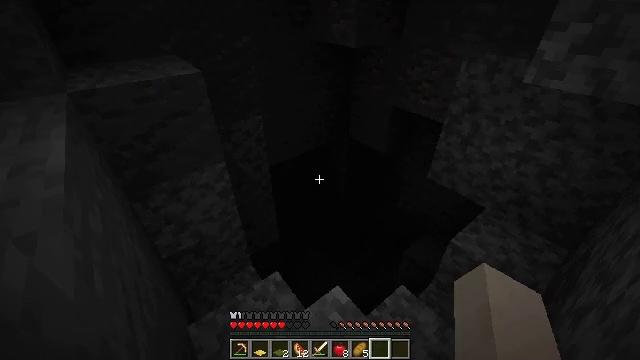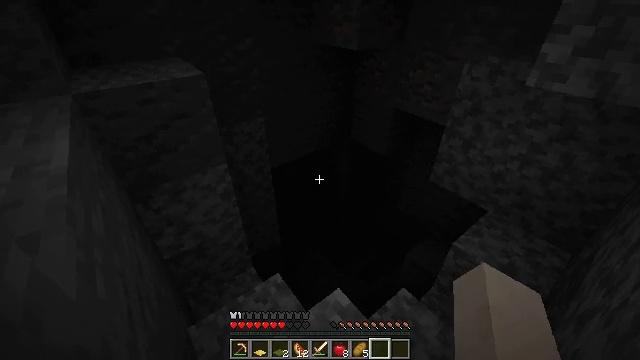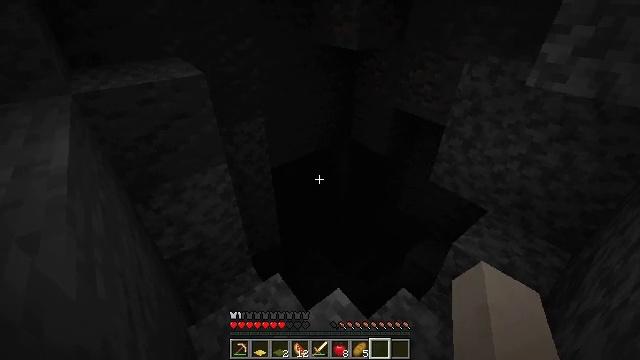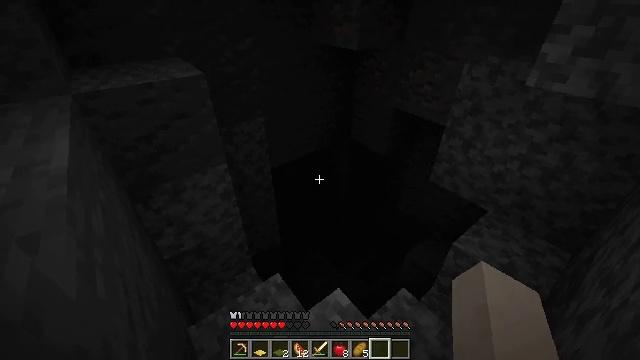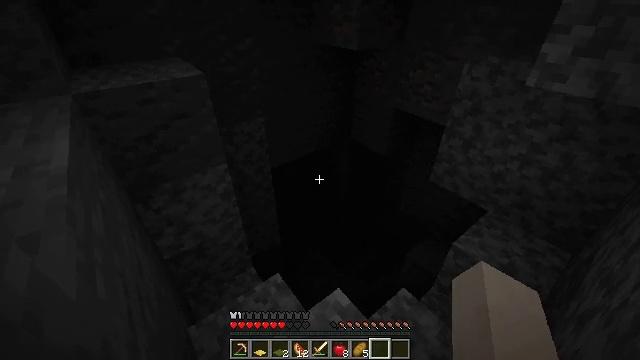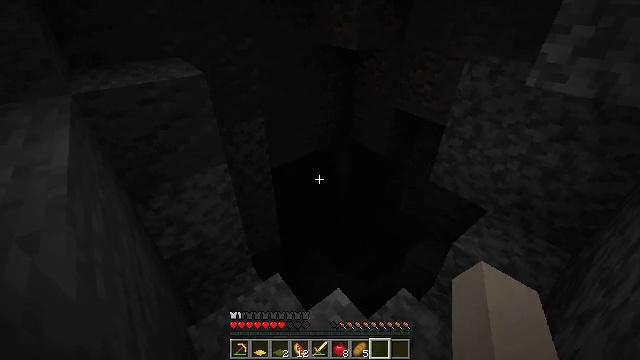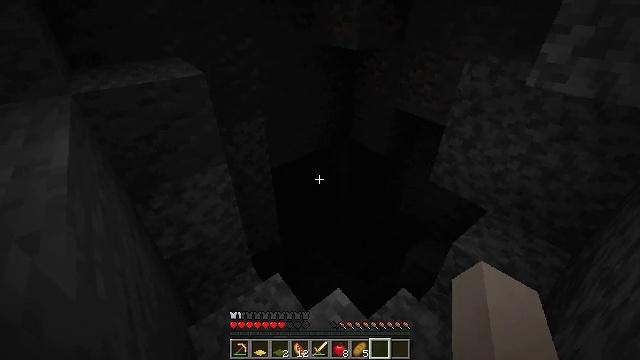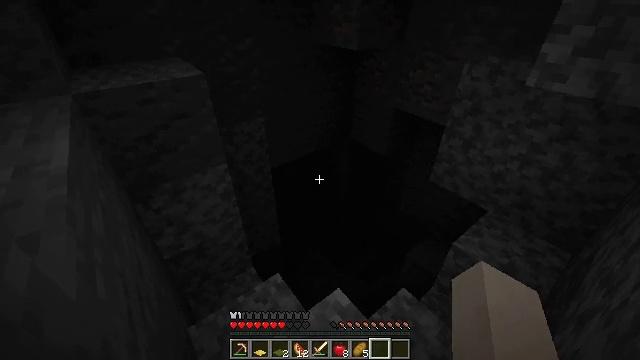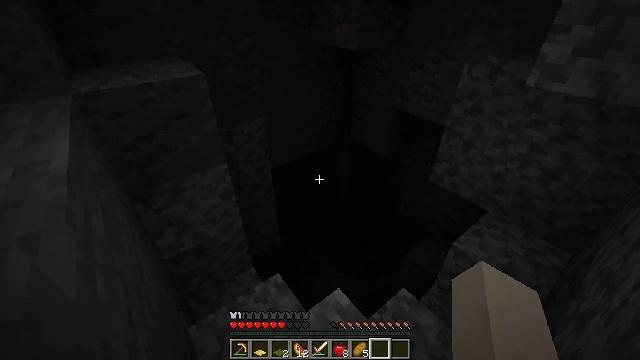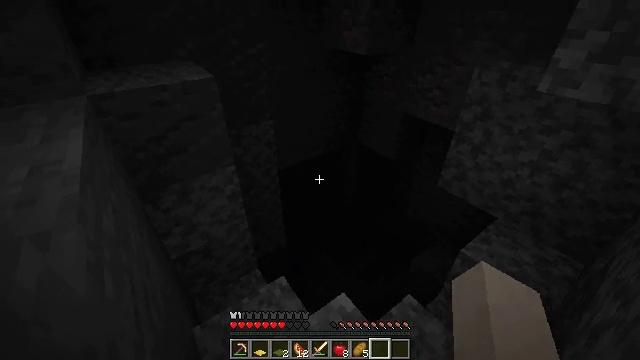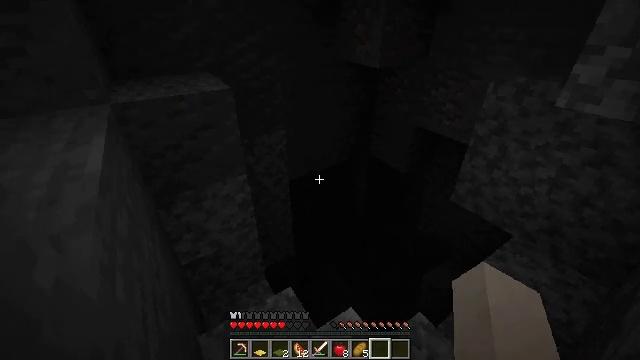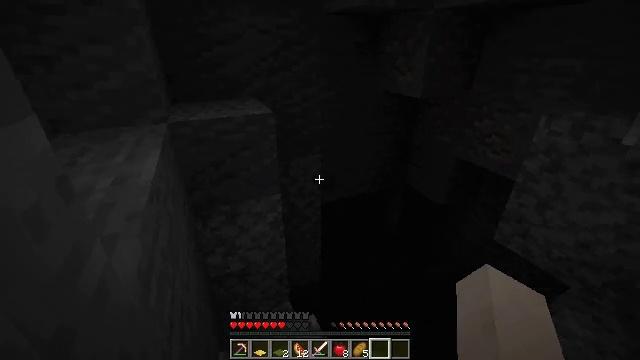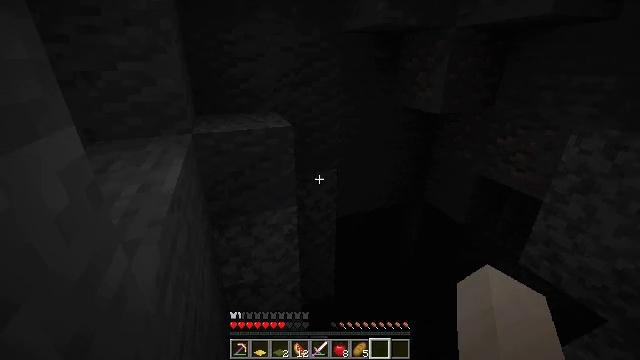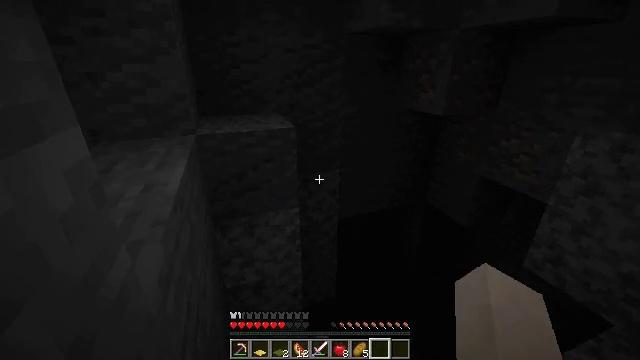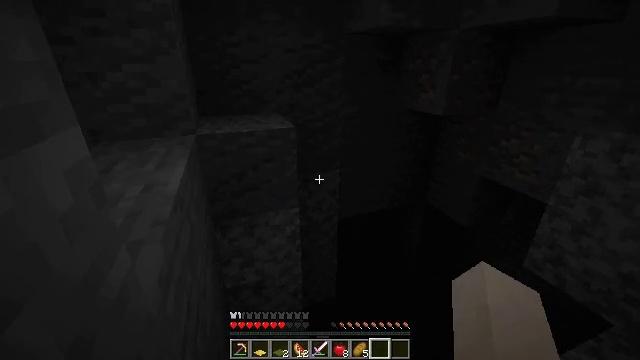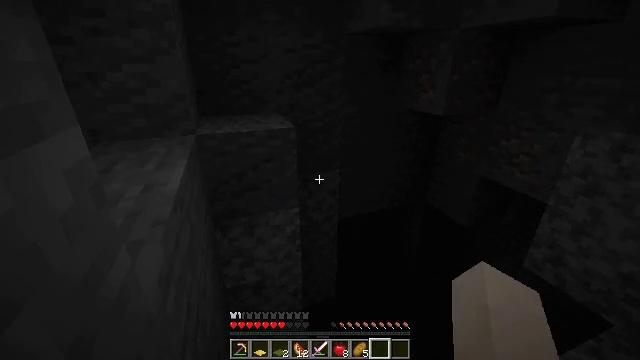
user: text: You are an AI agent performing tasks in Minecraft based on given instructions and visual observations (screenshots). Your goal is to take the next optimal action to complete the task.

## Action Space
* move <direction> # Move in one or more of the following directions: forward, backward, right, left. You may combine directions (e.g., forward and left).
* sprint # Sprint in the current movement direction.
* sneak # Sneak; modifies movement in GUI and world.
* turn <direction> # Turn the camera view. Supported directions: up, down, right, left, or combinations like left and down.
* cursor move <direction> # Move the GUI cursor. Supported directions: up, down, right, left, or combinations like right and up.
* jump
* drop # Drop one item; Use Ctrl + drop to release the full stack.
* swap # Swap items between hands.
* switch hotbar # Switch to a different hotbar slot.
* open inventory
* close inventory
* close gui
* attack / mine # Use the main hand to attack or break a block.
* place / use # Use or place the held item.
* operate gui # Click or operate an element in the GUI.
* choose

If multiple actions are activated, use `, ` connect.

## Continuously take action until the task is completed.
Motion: motion action
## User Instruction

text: Collect diorite
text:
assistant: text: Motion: no_op
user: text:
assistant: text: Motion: no_op
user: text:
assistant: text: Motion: no_op
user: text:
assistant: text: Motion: no_op
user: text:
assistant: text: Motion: no_op
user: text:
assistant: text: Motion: no_op
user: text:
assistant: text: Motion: no_op
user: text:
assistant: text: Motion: no_op
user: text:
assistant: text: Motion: turn left
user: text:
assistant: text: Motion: turn left and up
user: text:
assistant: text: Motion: turn left and up
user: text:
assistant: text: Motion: turn left and up
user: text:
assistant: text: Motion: no_op
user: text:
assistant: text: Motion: no_op
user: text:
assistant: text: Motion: no_op
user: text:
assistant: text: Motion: no_op
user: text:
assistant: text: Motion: no_op
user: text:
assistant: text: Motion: no_op
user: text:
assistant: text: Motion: turn left and up
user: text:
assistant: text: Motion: turn left and up
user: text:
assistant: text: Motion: turn left and up
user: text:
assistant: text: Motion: turn left
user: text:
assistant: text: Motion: turn left
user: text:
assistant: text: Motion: turn left
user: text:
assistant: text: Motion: turn left and up
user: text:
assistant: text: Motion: move forward, turn left
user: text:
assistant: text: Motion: move forward, turn left
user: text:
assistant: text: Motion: move forward
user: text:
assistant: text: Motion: move forward, turn left
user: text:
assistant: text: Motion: move forward, turn left and up